Field crop: maize
Growth stage: 2
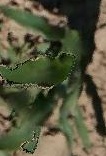
Species: maize